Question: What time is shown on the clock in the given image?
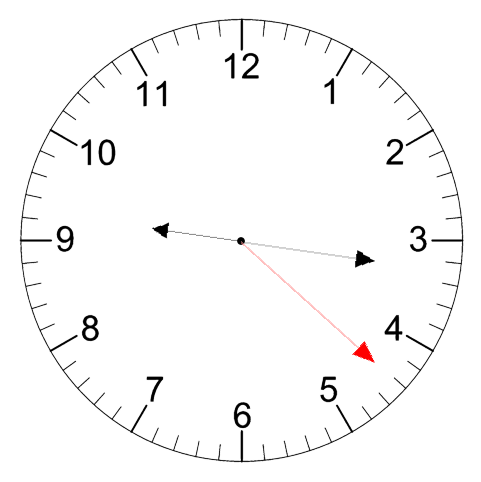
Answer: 09:16:22